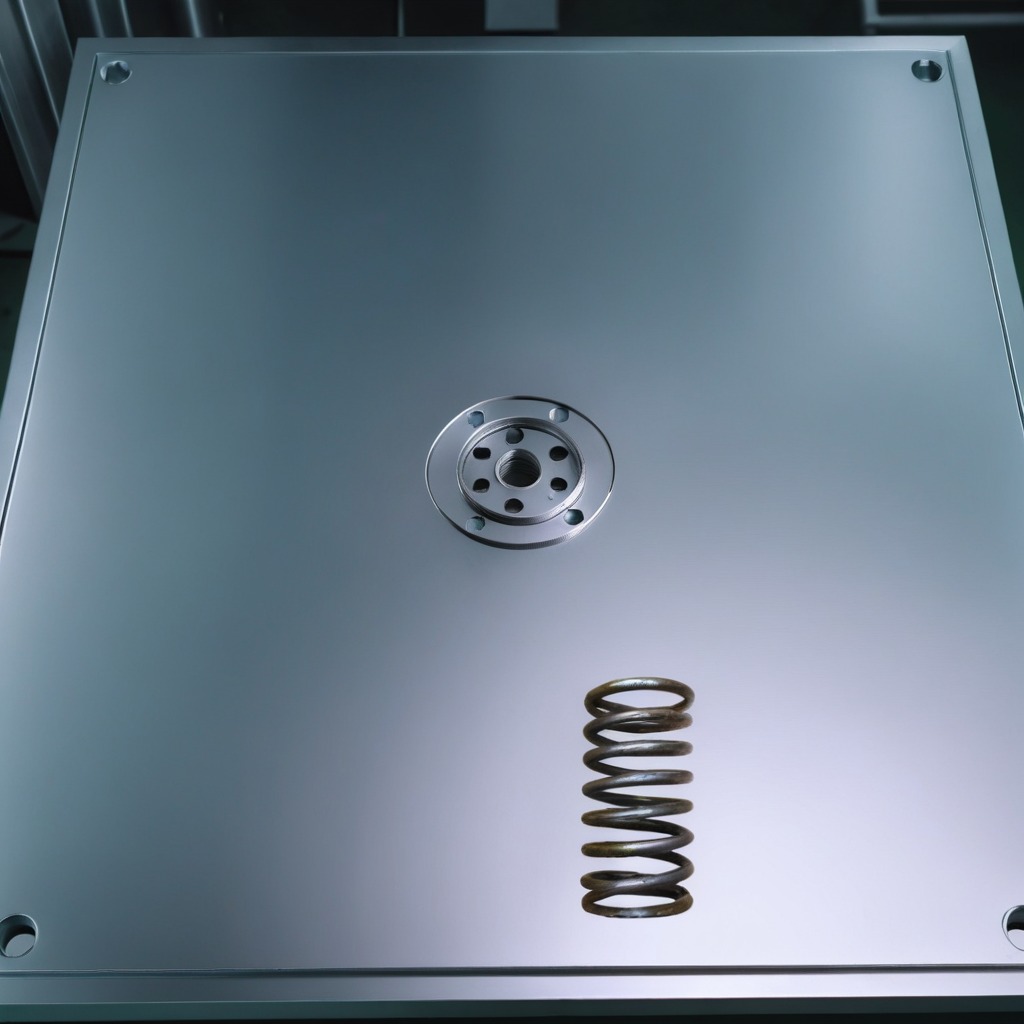
A coiled metal spring is lying on the metal table in a machine shop under fluorescent lights.